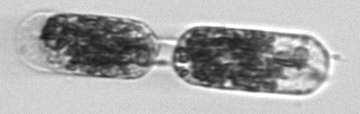
Label: Hemiaulus